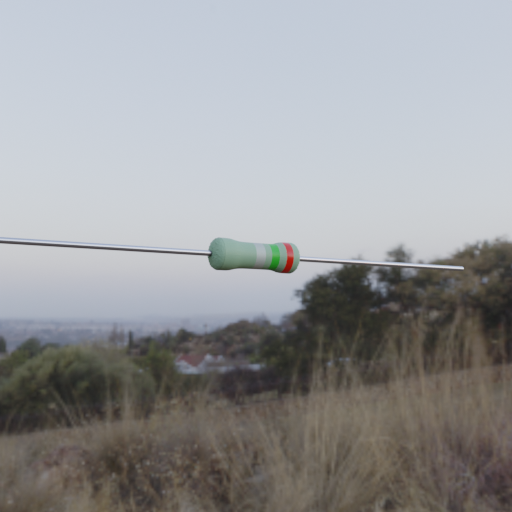
Resistor colour bands (in order): silver, green, red